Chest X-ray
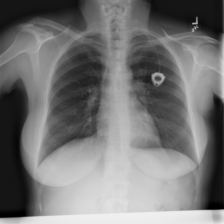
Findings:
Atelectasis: negative
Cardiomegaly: negative
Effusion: negative
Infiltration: negative
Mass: negative
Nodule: negative
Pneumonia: negative
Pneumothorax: negative
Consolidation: negative
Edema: negative
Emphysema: negative
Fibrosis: negative
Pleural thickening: negative
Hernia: negative